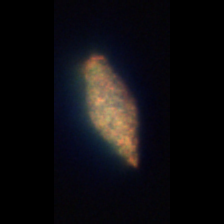
Taxon: Ciliates
Group: Other